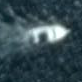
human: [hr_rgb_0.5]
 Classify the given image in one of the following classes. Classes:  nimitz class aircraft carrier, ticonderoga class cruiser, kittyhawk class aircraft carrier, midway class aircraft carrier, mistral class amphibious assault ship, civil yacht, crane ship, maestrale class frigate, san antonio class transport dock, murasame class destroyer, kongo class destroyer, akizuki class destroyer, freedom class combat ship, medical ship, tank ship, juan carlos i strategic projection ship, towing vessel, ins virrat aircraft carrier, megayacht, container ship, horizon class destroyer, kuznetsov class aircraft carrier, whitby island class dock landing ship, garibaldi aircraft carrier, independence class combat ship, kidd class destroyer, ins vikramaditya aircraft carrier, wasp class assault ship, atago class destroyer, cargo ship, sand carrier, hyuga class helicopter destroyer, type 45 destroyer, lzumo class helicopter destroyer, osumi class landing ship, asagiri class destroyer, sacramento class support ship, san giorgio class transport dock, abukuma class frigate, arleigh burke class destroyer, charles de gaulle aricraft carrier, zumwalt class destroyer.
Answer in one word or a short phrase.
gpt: Civil yacht